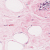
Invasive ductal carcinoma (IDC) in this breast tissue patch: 0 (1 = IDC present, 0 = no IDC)